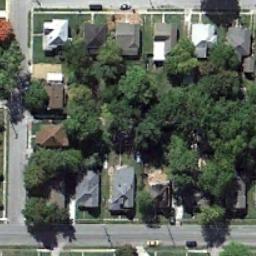
Label: residential